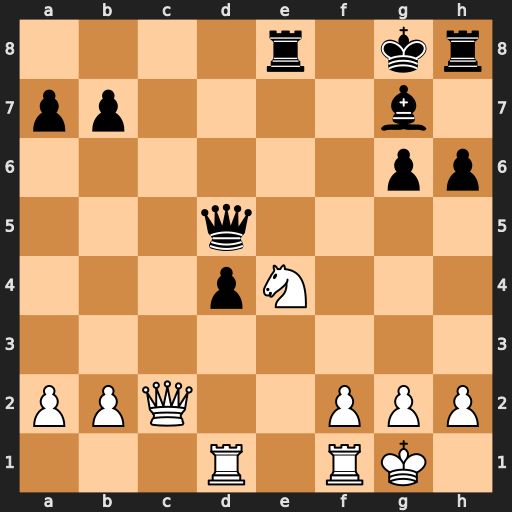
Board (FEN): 4r1kr/pp4b1/6pp/3q4/3pN3/8/PPQ2PPP/3R1RK1
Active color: w
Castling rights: -
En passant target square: -
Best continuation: Nf6+ Bxf6 Qxg6+ Bg7 Qxe8+